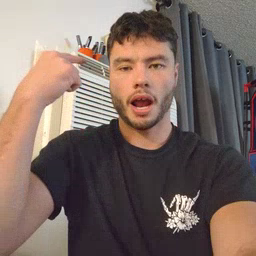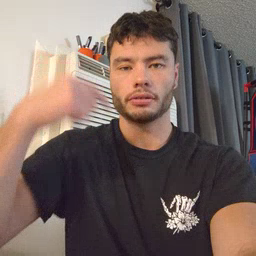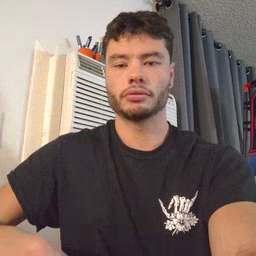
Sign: black